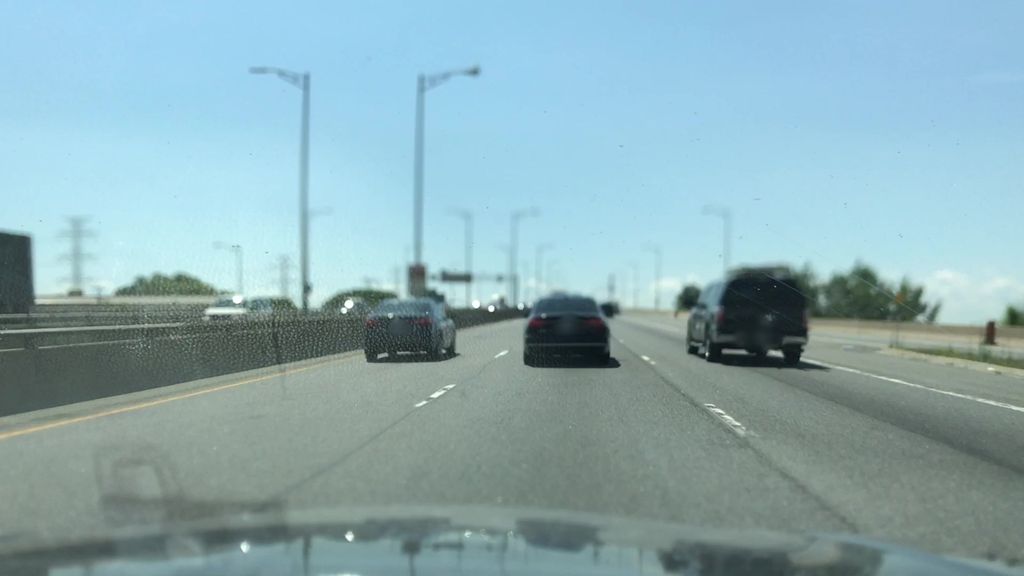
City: hamilton